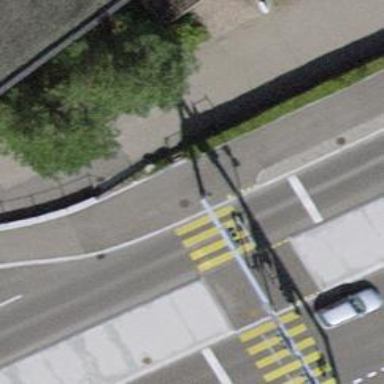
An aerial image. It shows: Zebra crossing on the road.